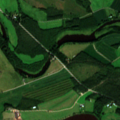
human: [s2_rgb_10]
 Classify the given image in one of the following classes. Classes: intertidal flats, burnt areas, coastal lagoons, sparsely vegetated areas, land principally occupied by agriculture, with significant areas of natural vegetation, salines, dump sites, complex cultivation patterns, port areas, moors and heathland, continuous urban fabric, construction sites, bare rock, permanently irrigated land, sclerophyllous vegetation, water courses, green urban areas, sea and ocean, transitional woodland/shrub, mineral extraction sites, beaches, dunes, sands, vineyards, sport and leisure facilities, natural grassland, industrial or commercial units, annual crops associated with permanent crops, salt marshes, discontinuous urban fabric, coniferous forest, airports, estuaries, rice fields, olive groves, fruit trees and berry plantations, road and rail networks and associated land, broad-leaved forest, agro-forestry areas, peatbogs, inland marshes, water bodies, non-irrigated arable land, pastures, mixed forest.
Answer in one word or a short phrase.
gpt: non-irrigated arable land, land principally occupied by agriculture, with significant areas of natural vegetation, coniferous forest, mixed forest, water courses